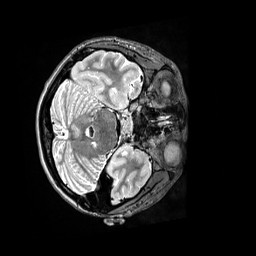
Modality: T2w
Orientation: axial
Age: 30
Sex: female
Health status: ill
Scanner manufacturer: siemens
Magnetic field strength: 3 T
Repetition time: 3.2 s
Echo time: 0.564 s